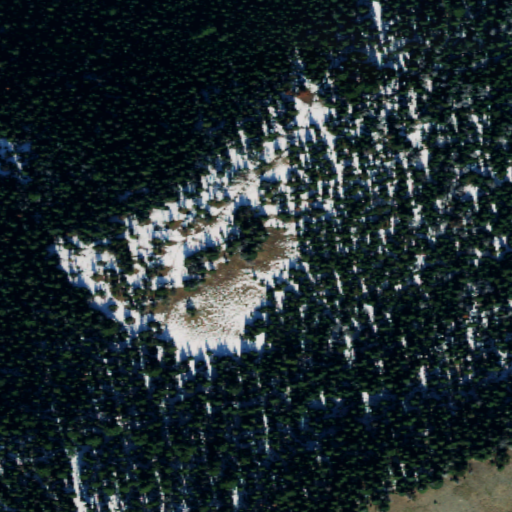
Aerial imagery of ridge(s) in Washington named Peaches Ridge containing evergreen forest and shrub